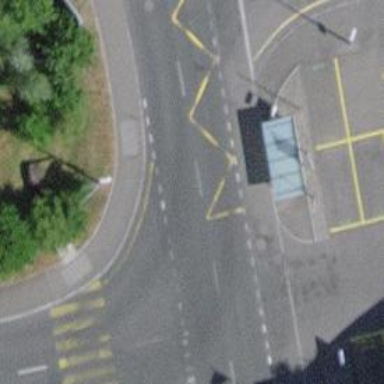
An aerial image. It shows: Asphalt road leading to bus stop. The bus stop has platform and shelter.